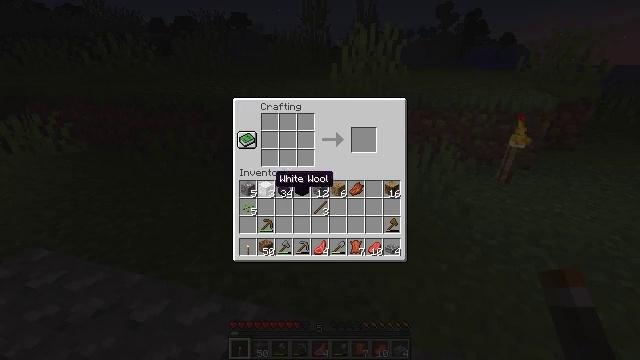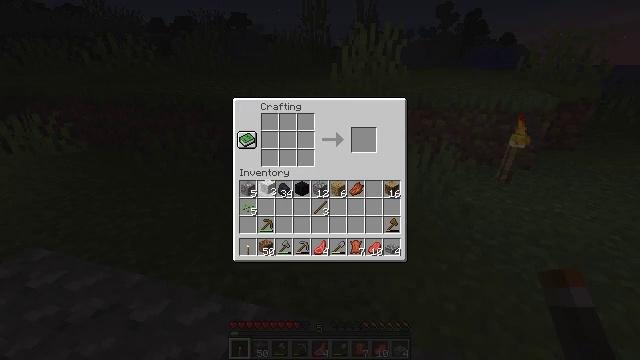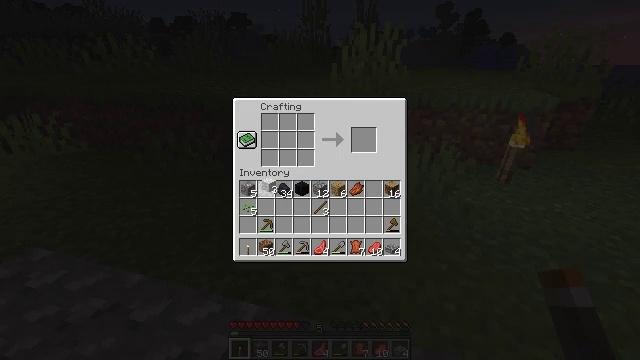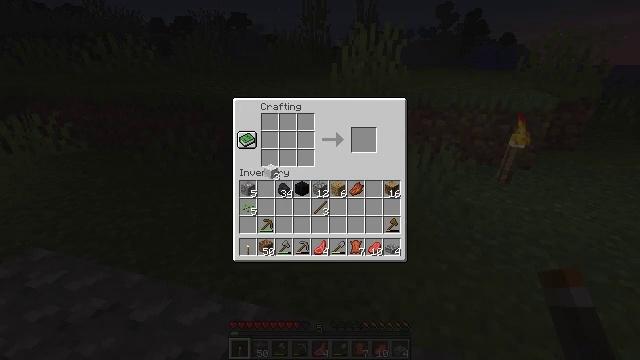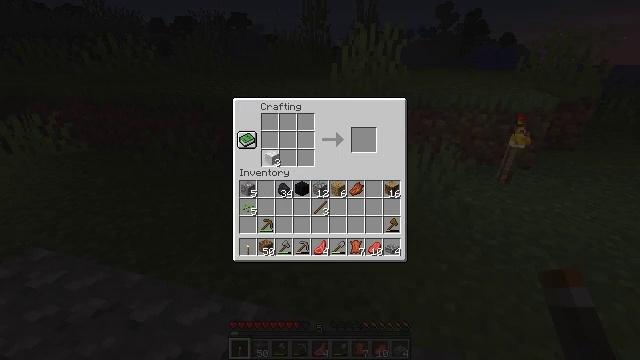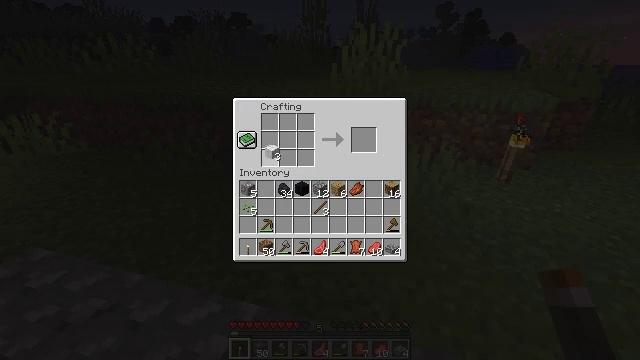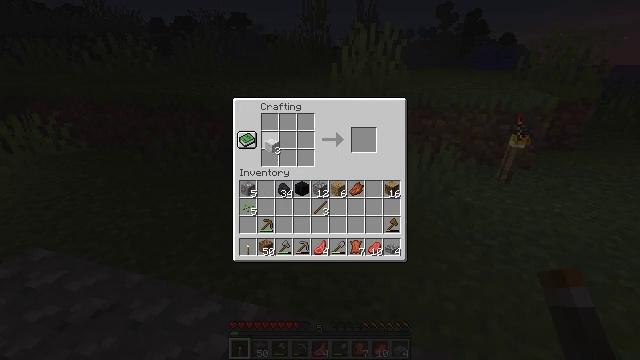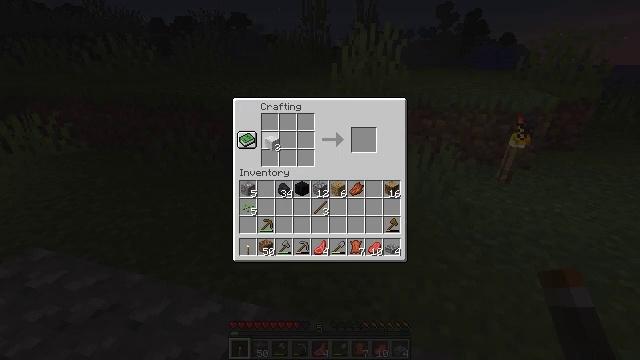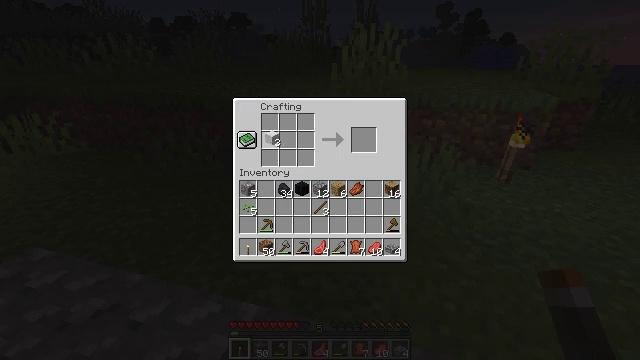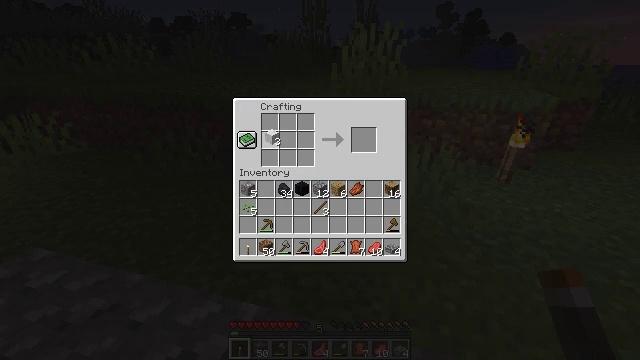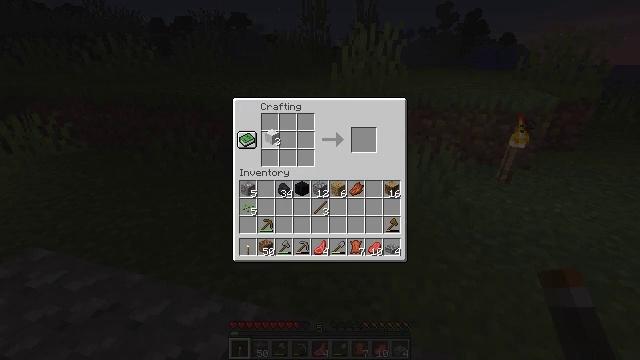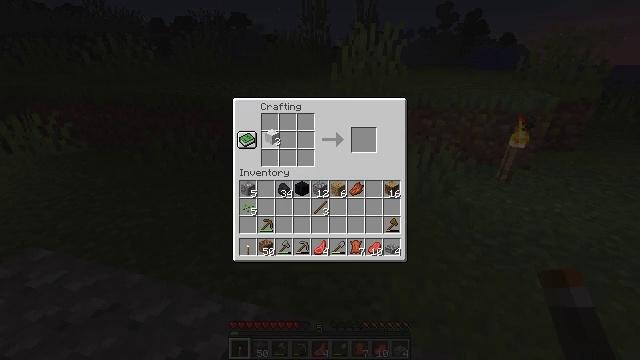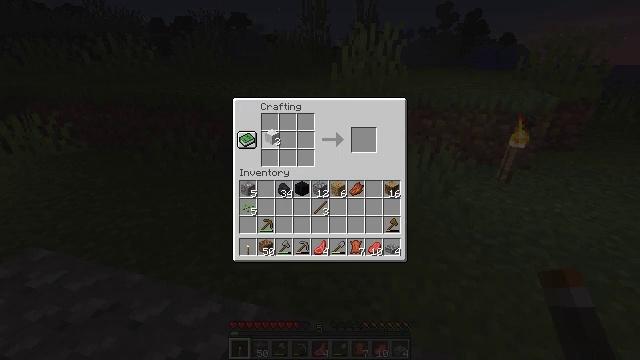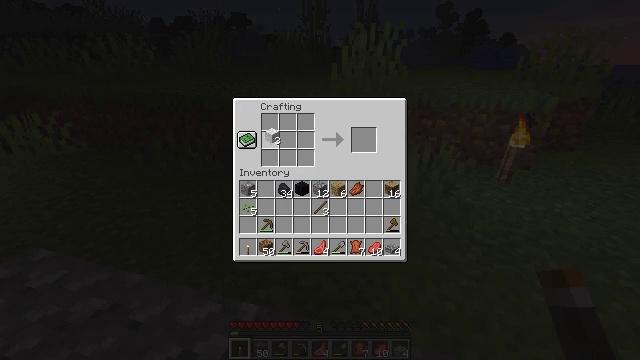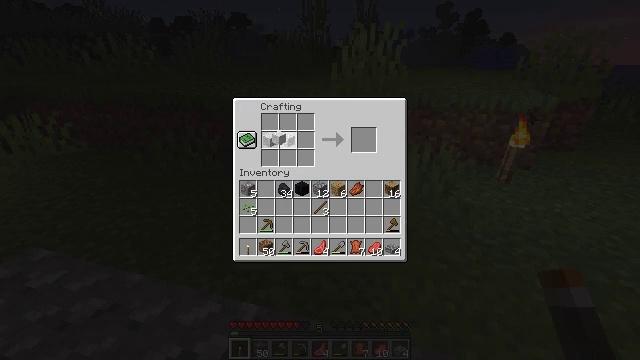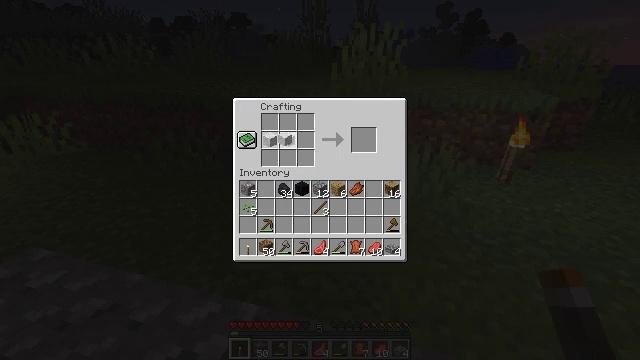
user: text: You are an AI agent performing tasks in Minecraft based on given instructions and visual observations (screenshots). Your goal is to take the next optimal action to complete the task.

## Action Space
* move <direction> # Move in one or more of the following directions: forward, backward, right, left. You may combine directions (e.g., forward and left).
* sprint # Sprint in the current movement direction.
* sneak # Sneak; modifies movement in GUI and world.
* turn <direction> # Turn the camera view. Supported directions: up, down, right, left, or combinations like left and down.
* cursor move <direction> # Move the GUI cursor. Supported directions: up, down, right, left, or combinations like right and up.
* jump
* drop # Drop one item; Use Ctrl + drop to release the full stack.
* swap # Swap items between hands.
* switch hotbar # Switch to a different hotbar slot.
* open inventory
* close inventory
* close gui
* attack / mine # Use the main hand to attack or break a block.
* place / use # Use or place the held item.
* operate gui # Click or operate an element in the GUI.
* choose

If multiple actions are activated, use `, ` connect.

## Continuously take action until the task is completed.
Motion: motion action
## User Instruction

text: Prepare wool and planks to craft a white bed.
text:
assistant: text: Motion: operate gui
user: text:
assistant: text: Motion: operate gui
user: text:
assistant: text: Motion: cursor move up
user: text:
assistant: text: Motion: cursor move up
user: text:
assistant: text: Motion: no_op
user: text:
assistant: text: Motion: no_op
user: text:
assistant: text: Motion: no_op
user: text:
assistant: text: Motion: no_op
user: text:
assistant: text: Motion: no_op
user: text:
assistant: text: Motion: no_op
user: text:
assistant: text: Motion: operate gui
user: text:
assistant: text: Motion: operate gui
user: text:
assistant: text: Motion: operate gui
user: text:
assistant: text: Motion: cursor move right, operate gui
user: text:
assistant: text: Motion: operate gui
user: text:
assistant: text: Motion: cursor move right, operate gui
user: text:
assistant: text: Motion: operate gui
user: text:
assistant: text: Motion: operate gui
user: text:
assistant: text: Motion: operate gui
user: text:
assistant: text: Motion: operate gui
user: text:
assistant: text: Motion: operate gui
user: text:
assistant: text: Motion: operate gui
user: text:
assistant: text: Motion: operate gui
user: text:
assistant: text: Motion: operate gui
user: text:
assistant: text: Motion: no_op
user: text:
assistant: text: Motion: cursor move left and down
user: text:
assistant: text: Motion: cursor move down
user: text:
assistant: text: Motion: cursor move down
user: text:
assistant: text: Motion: no_op
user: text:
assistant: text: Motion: no_op